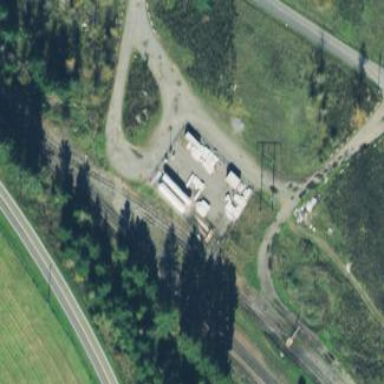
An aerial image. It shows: Platform on the railway.